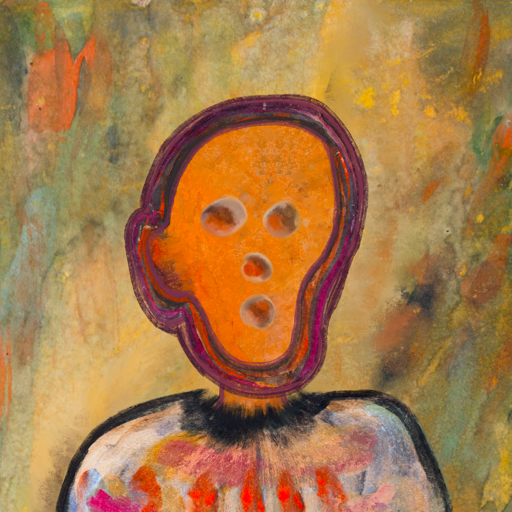
Background: Comrade, Head And Neck Front: Hypocrite, Face Front: Rupkatha, Bust: Childish, Hair Front: Hypocrite, Head Accessory: Blank, Second Necklace: Blank, Necklace: Blank, Baby: Blank